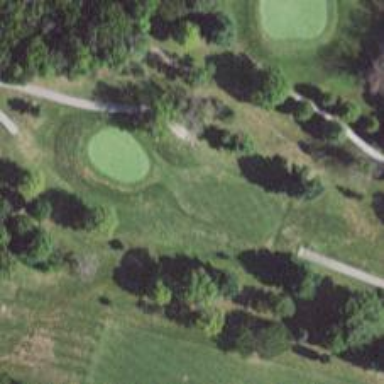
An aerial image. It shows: Golf hole.